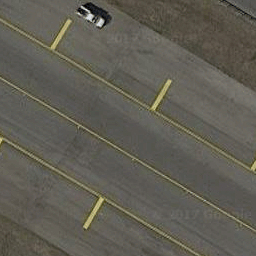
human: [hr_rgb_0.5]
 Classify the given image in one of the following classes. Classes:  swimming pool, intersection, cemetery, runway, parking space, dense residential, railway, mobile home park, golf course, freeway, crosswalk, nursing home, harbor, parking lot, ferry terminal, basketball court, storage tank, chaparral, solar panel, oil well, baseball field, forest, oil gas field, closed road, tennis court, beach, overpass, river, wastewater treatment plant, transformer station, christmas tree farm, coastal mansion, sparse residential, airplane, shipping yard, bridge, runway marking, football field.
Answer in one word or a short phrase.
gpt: runway marking